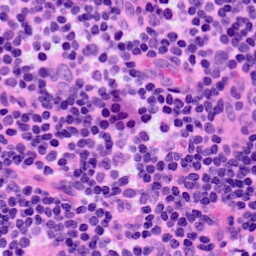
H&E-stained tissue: LymphNode